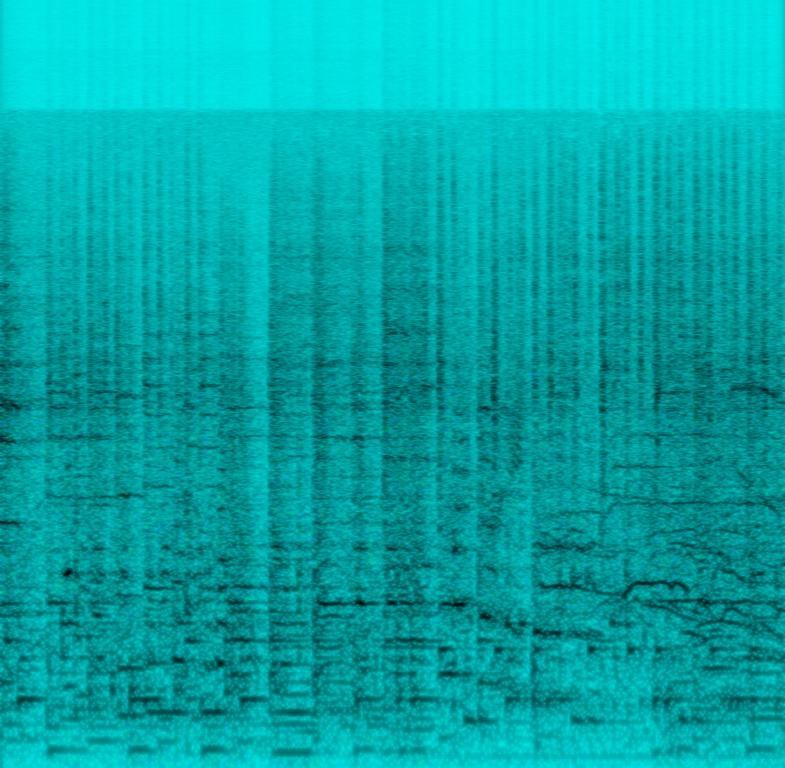
Salsa music featuring heavy percussion including timbale, bongos, guiro among others, a brass section with trumpet and trombone. The music features full band melodies and drum breaks with complex chord progressions and group male vocals.